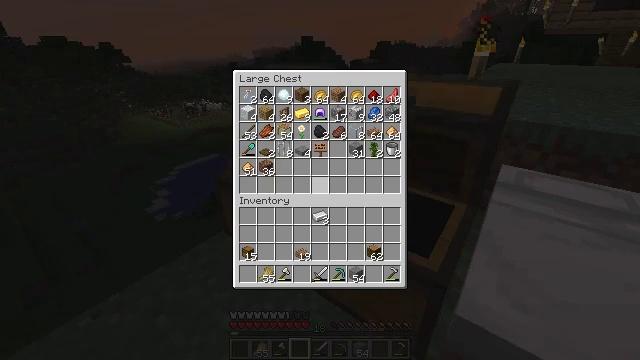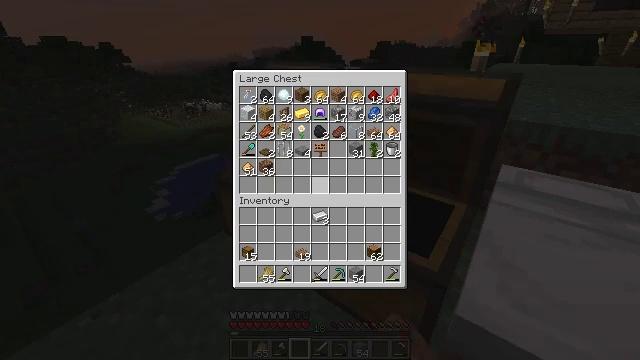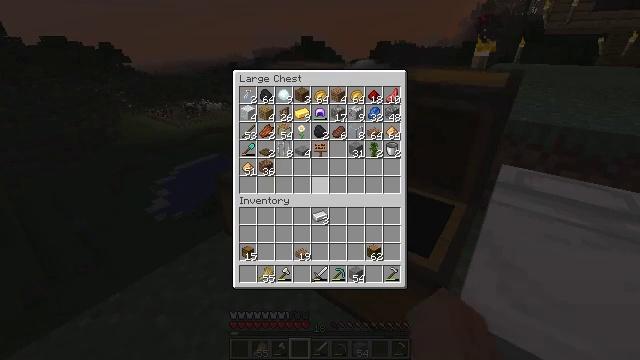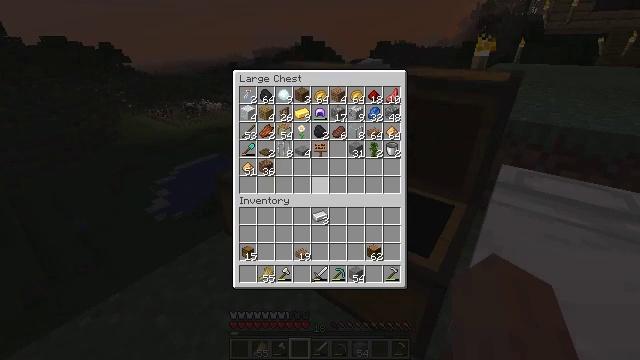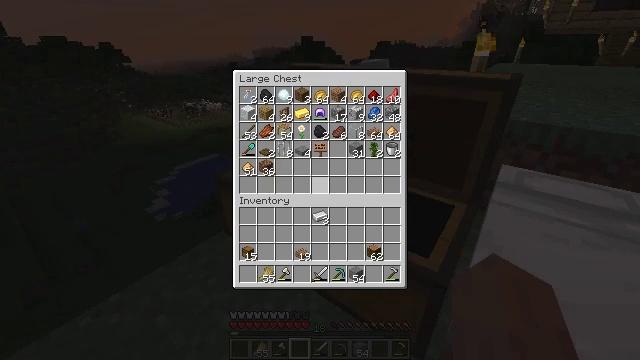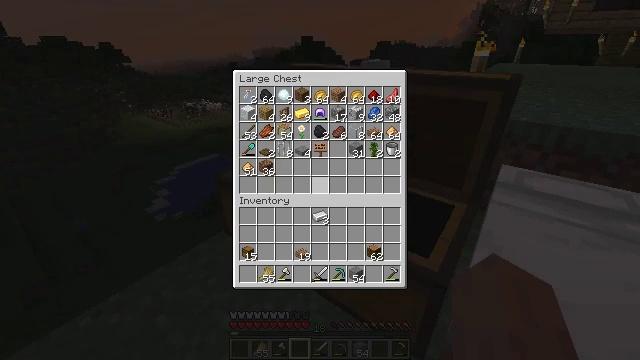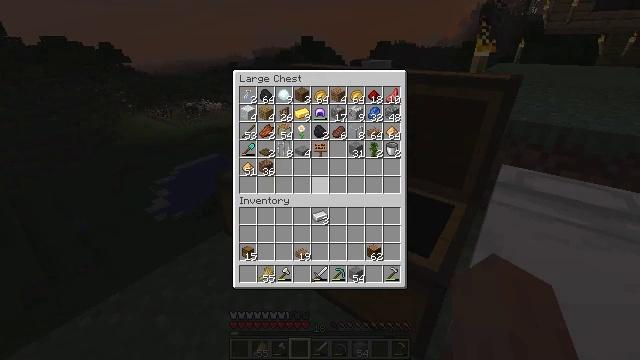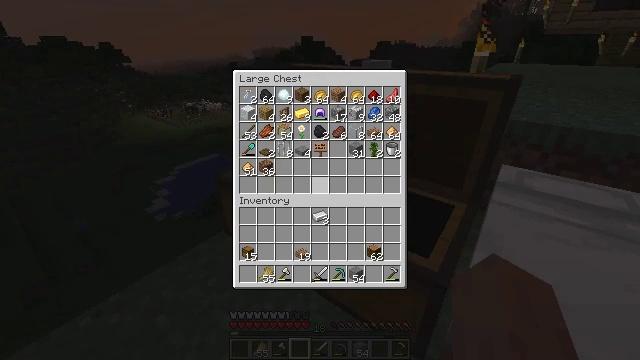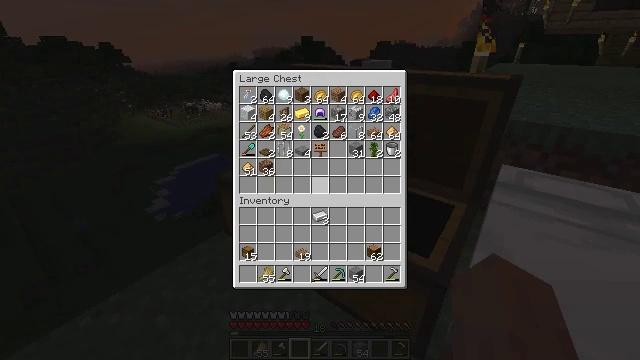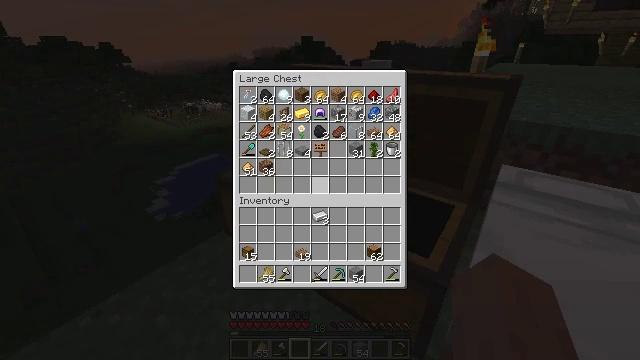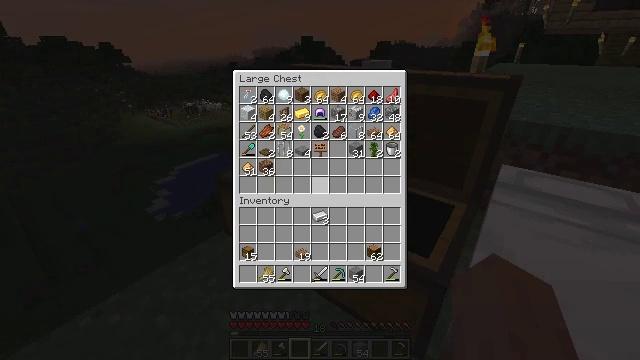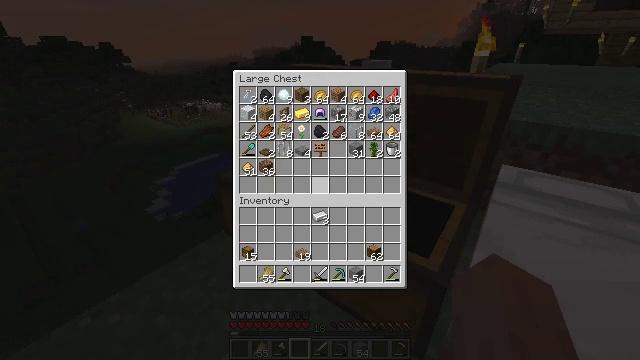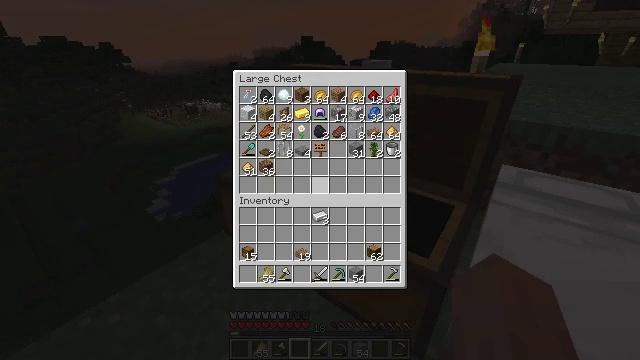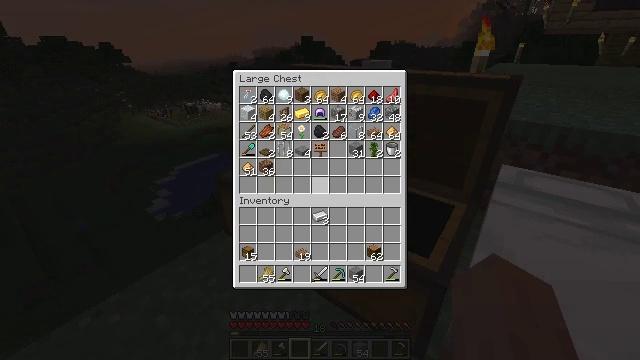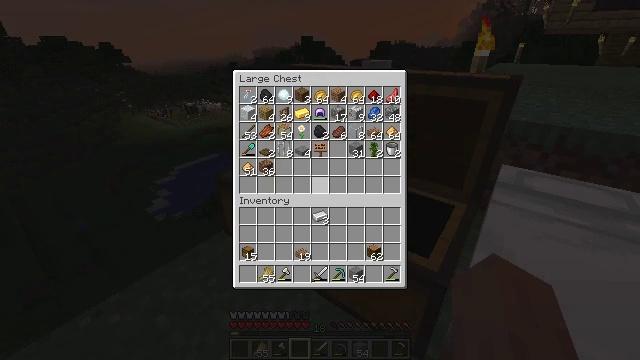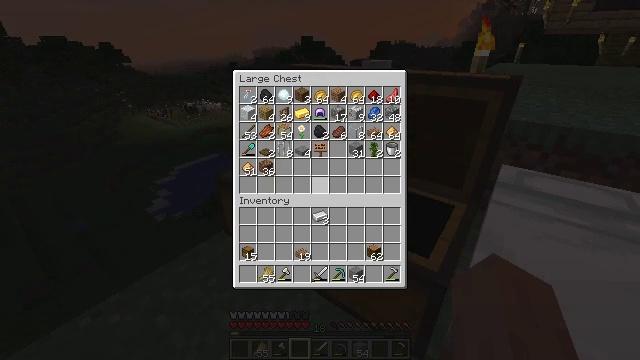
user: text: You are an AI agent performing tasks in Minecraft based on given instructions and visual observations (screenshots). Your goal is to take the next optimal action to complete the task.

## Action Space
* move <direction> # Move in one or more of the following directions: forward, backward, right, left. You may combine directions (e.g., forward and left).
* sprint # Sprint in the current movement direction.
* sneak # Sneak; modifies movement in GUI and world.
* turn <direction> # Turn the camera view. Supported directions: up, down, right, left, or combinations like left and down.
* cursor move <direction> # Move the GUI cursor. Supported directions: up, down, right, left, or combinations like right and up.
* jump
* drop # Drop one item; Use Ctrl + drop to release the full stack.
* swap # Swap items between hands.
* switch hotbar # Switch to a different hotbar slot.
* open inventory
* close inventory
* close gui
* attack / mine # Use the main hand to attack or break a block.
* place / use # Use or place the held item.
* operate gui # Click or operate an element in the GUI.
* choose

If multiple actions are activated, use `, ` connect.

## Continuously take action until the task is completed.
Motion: motion action
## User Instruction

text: Make a jungle fence gate with jungle planks and sticks.
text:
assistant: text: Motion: no_op
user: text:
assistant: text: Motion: no_op
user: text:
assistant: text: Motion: no_op
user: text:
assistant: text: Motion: no_op
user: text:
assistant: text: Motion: no_op
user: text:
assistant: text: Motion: no_op
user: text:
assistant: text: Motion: no_op
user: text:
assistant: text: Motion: no_op
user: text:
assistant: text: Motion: no_op
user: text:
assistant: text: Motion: no_op
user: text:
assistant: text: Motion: no_op
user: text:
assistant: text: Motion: no_op
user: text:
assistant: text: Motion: no_op
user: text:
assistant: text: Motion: no_op
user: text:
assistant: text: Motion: no_op
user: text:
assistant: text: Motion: no_op
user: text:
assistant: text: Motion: no_op
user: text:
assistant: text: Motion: no_op
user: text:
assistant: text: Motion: no_op
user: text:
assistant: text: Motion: no_op
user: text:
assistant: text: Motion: no_op
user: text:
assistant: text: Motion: no_op
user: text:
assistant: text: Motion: no_op
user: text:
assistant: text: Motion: no_op
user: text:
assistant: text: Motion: no_op
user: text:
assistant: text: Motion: no_op
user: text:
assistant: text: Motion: no_op
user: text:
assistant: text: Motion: no_op
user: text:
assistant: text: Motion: no_op
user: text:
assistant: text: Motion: no_op